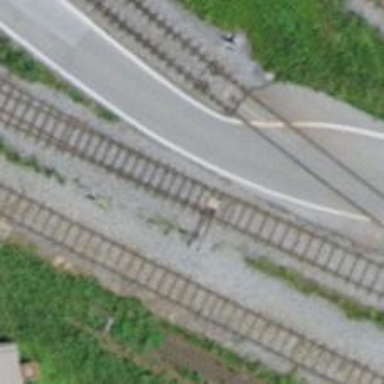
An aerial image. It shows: Single railway spur track.